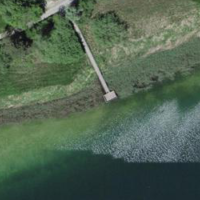
EUNIS habitat code: 14
Species observed at this site:
Tachybaptus ruficollis
Certhia brachydactyla
Corvus corone
Podiceps cristatus
Fulica atra
Sylvia borin
Bucephala clangula
Aegithalos caudatus
Sylvia atricapilla
Muscicapa striata
Chroicocephalus ridibundus
Phylloscopus collybita
Ruspolia nitidula
Gallinula chloropus
Cygnus olor
Acorus calamus
Ardea alba
Cuculus canorus
Pica pica
Fragaria vesca
Acrocephalus scirpaceus
Acrocephalus arundinaceus
Cyanistes caeruleus
Anas platyrhynchos
Sturnus vulgaris
Orthetrum cancellatum
Aythya ferina
Acrocephalus palustris
Ixobrychus minutus
Aythya fuligula
Fringilla coelebs
Coloeus monedula
Passer montanus
Chlidonias niger
Columba palumbus
Turdus merula
Phalacrocorax carbo
Frangula alnus
Lysimachia vulgaris
Galium palustre
Mareca strepera
Locustella naevia
Hirundo rustica
Milvus migrans
Milvus milvus
Sterna hirundo
Parus major
Ciconia ciconia
Delichon urbicum